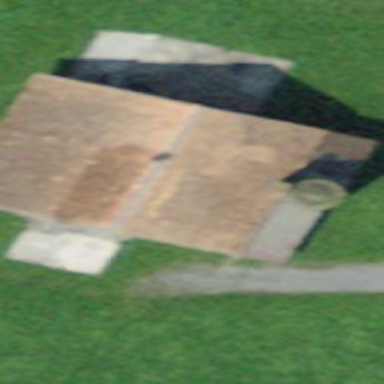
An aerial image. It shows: Barn.